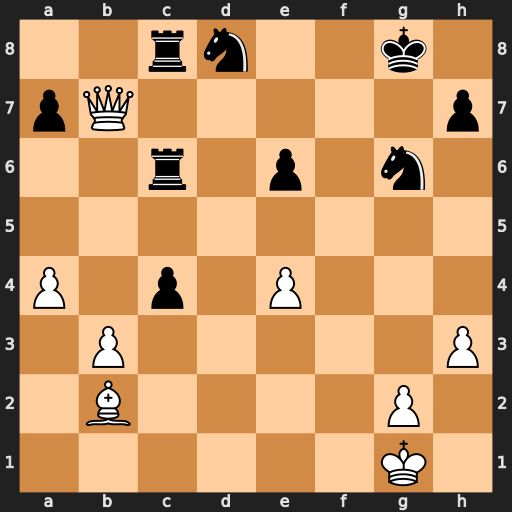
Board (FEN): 2rn2k1/pQ5p/2r1p1n1/8/P1p1P3/1P5P/1B4P1/6K1
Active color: w
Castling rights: -
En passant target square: -
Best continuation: Qg7#